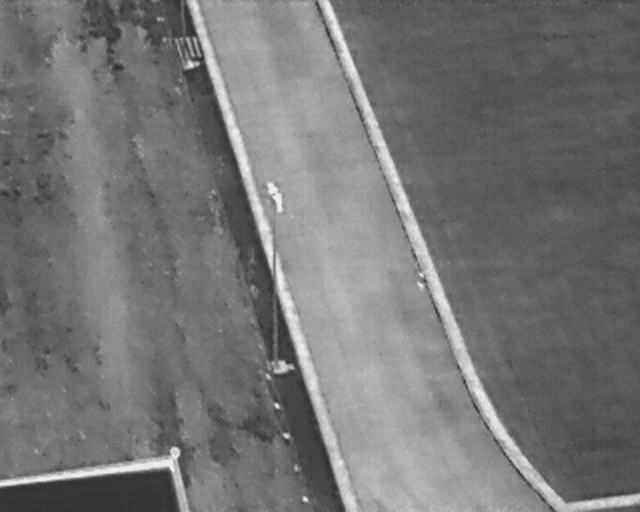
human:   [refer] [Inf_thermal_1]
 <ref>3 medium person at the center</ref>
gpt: <box>[[64, 53, 67, 55, 2], [41, 35, 43, 37, 2], [41, 38, 45, 41, 2]]</box>